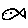
Label: fish